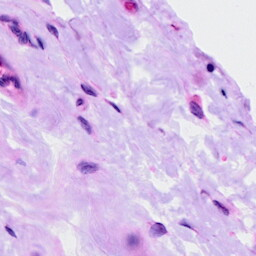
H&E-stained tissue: Ovarian